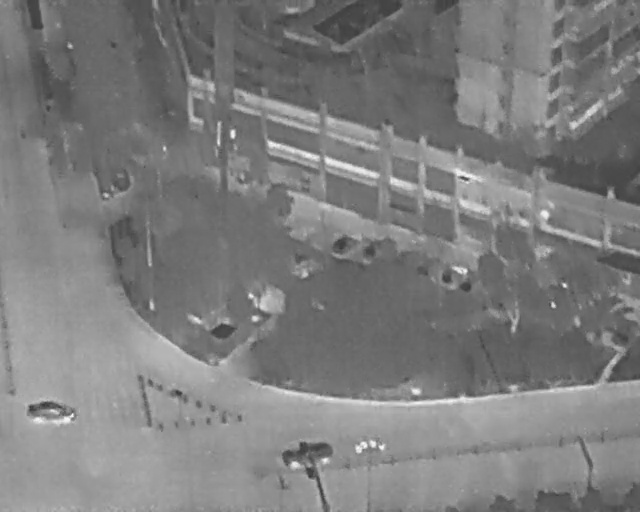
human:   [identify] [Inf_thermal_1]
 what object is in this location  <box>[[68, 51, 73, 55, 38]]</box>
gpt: <ref>1 small car at the right</ref>